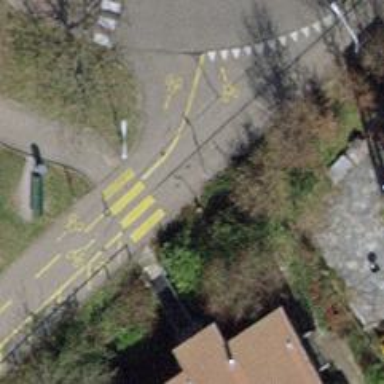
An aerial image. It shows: Marked crossing with traffic-calming table.